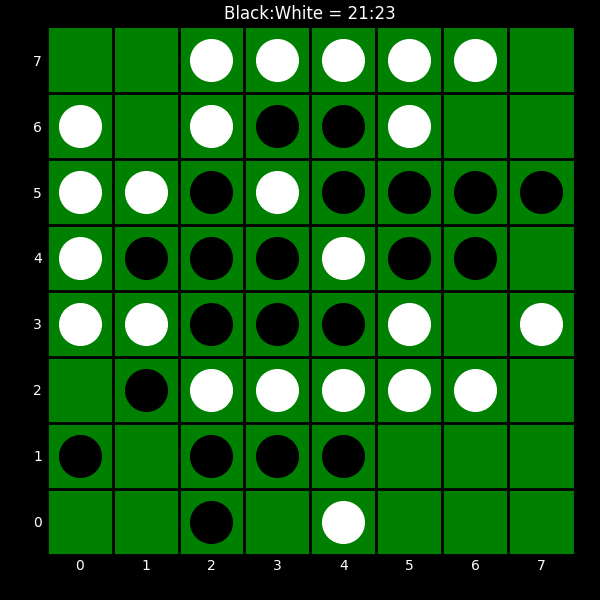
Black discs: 21
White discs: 23